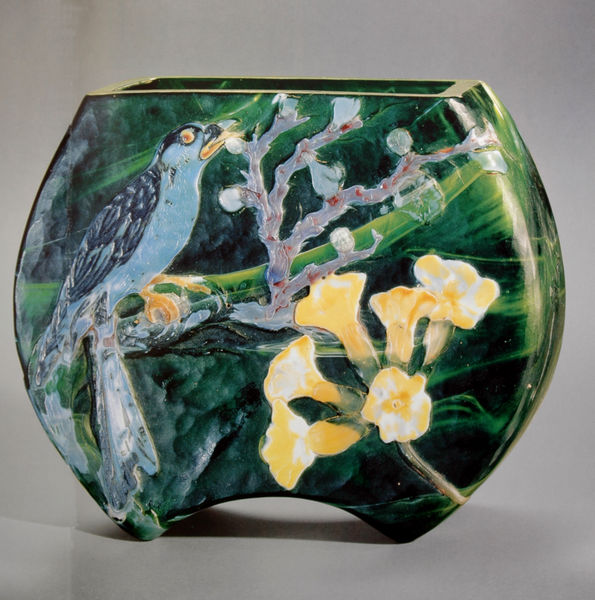
Titel: Vase mit Kuckuck und Primelblüten
Künstler: Emile Gallé
Institution: Sammlung Gerda Koepff
Schlagwörter: baum, blau, blätter, dunkel, feder, flügel, schatten, vogel, wasser, bäume, gelb, grün, sitzen, äste, blume, blumen, bunt, glas, hell, licht, orange, schmuck, weiss, blüte, blüten, rot, tier, malerei, alt, federn, schale, stehen, stein, taube, ast, natur, schilf, vögel, auge, sitzend, blatt, schön, wald, rund, frucht, keramik, ton, vase, schwanz, relief, japan, blumenvase, schnabel, naturalismus, modern, hellgrün, füsse, essen, jugendstil, dekor, floral, japanisch, marmoriert, exotisch, bemalt, foto, fotografie, gefäß, nahrung, offen, porzellan, zweig, form, beeren, wolkig, jugenstil, gebogen, hässlich, krallen, kunst, kätzchen, photo, organisch, halbrund, kunstgewerbe, öffnung, knospe, knospen, antik, fressen, rechteckig, kralle, viereckig, balu, beere, narzisse, kanarienvogel, papagei, maiglöckchen, porzelan, bemalung, kunsthandwerk, malachit, objekt, art deco, glasur, vegetabilisch, konisch, bauchig, photografie, orchidee, kolibri, singvogel, behältnis, futtern, narzissen, picken, als, aug, emaille, kuckuck, schlüsselblume, vögelchen, primel, paradiesvogel, äster, 1900, 1920, 18 jahrhundert, eisvogel, traer, trauer#, gelbe blüten